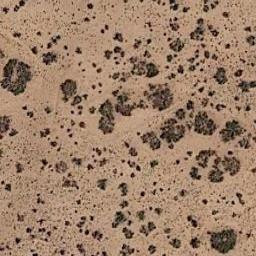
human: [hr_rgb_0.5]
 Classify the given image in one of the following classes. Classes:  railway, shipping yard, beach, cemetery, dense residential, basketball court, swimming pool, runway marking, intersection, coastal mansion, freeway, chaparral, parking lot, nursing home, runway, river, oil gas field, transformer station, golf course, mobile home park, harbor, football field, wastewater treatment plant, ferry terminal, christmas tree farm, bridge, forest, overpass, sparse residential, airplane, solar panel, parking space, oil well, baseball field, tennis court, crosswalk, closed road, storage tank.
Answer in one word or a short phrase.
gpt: chaparral